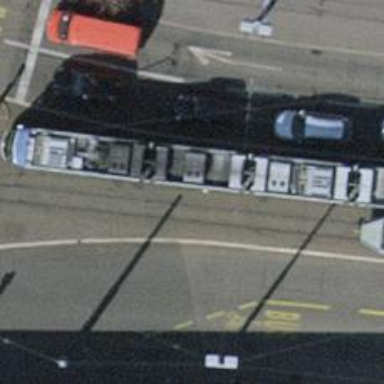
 running on bridge with embedded tram rails."